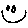
Label: smiley face